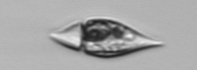
Label: Amphidinium